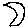
Label: moon